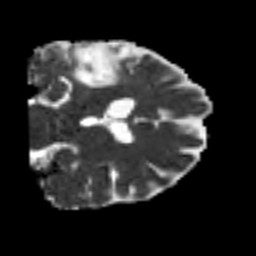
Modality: MD
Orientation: coronal
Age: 49
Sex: male
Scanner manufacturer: siemens
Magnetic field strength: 3 T
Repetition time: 7.3 s
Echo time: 0.087 s